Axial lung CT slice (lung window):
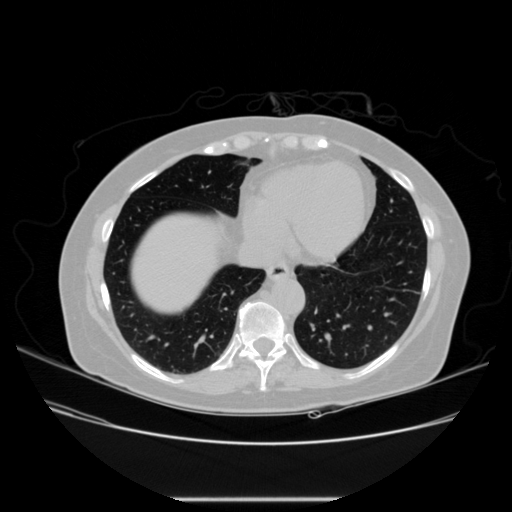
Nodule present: no